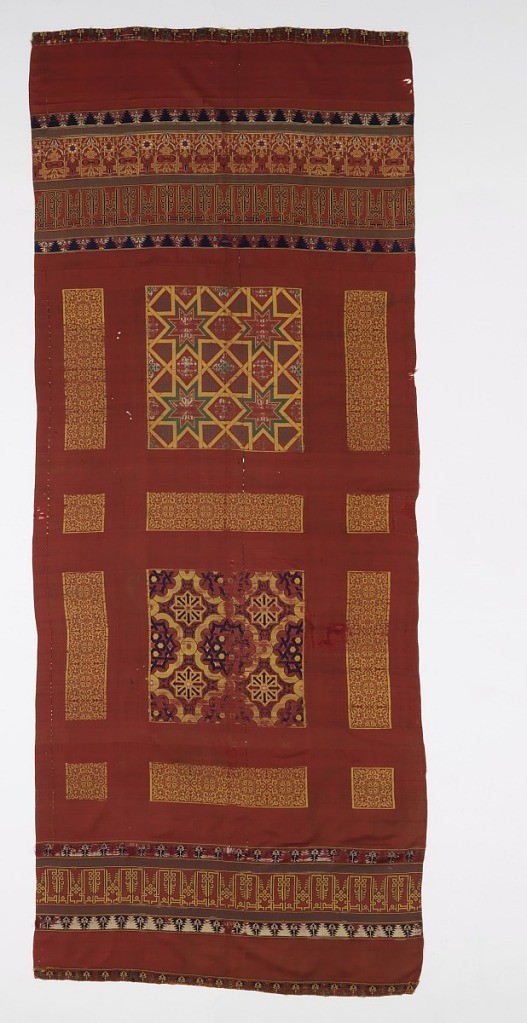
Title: Curtain panel
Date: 15th century
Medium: silk Technique: compound twill with complementary wefts Label: silk twill with complementary wefts
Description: Silk curtain panel in dark blue, white, green and yellow silk on a dull red ground. The yellow silk forms the major part of the design: ten panels of exquisitely drawn arabesques are formed entirely of yellow silk wefts; the composition of the two tile panels is also largely outlined by the yellow. In the upper star panel, the pattern is formed by means of a system of super-imposed large and small squares. The outlining bands of the squares have been merged into a complicated system of interlacing strap work. In the ornament of the upper border the arabesque arches are actually supported on columns. Elaborate interlaced patterns fill the narrow bands at top and bottom.